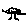
Label: tree